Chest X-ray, PA view. Patient: 22 years old, sex F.
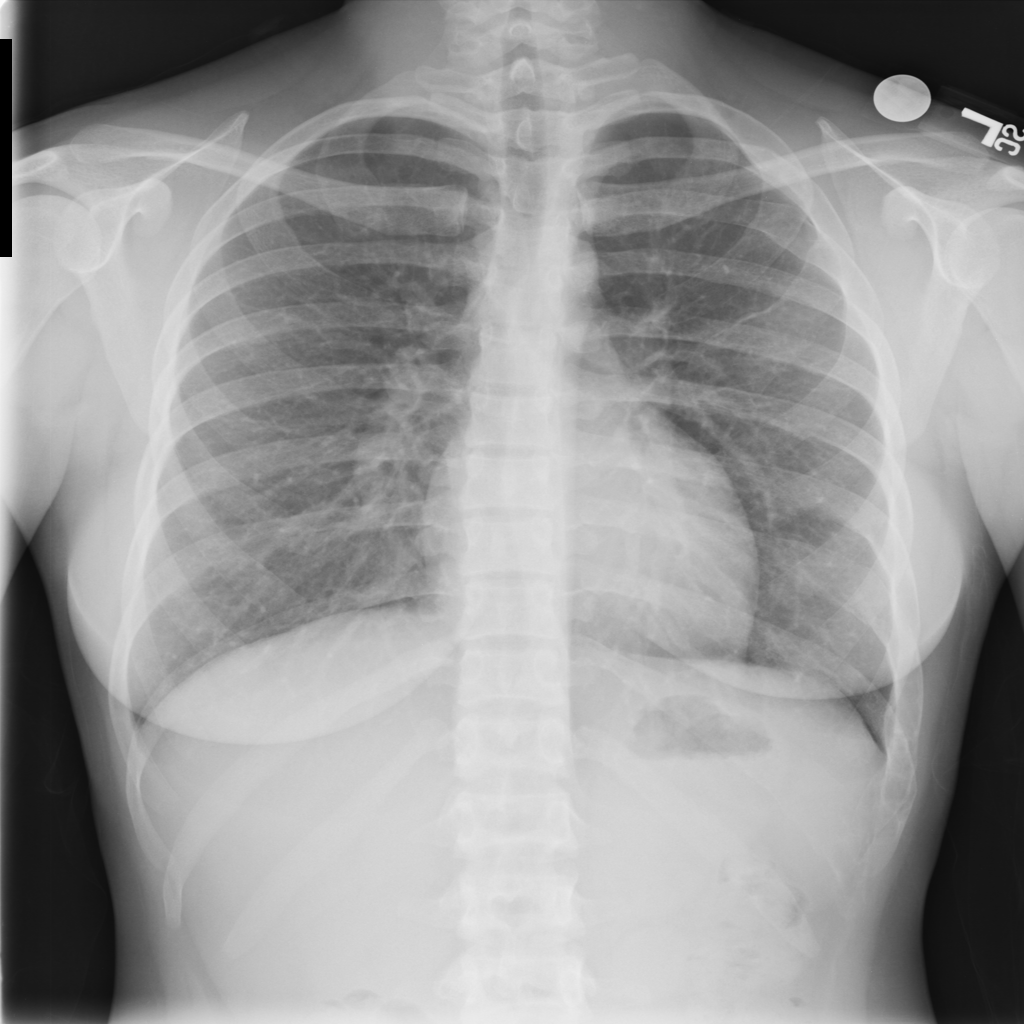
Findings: No Finding